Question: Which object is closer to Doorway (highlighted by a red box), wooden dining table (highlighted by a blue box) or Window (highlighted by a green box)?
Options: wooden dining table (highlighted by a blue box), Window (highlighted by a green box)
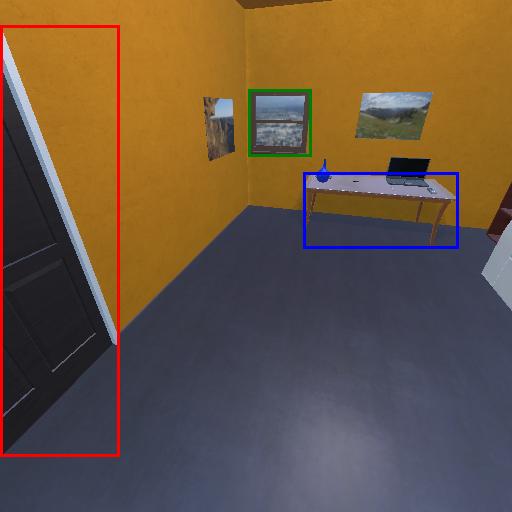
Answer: wooden dining table (highlighted by a blue box)